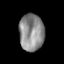
Tissue: prostate
Cell type: Myeloid cells
Senescence score: 0.2537
Nuclear area (px): 899
Mean DAPI intensity: 139.204